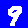
Digit: 9